Field crop: maize
Growth stage: 2
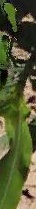
Species: maize